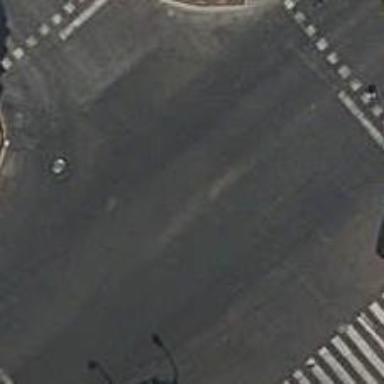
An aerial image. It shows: Road with traffic signals.